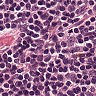
Metastatic tissue present: no